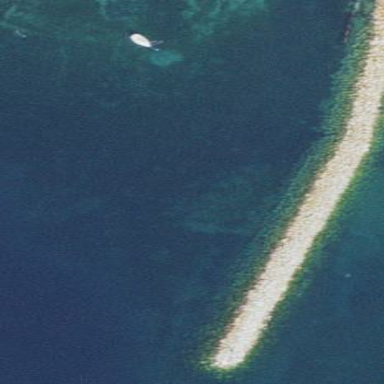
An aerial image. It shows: Breakwater structure.